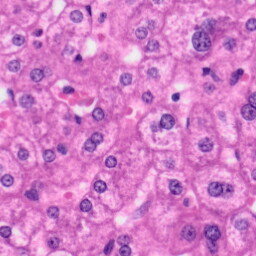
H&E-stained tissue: Liver